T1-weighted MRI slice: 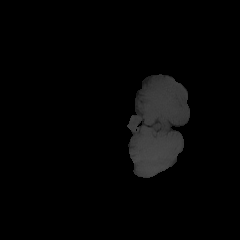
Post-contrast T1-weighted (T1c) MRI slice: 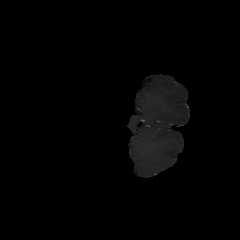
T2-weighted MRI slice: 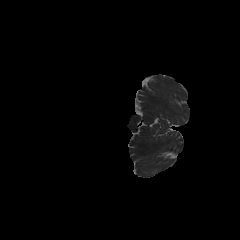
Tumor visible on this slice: no